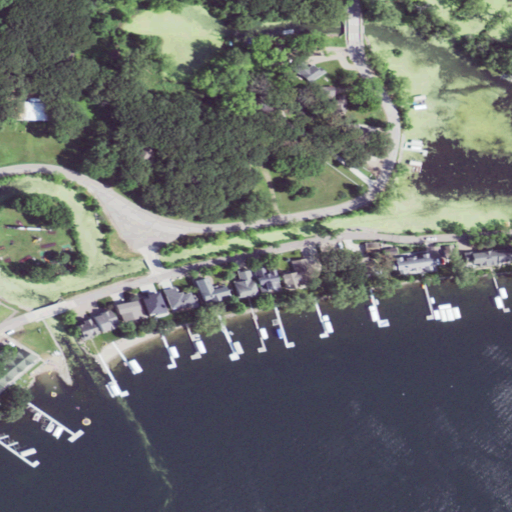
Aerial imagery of beach in Iowa named Milford Beach containing open water, mixed forest, open development, herbaceous wetlands, low intensity development, medium intensity development, and high intensity development